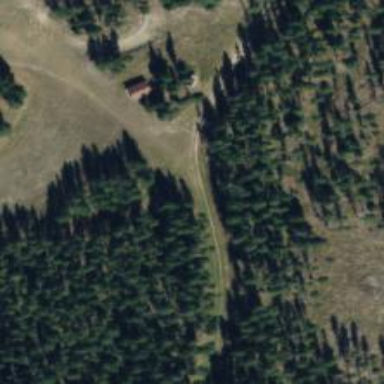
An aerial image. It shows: Intermediate level Nordic skiing trail groomed for classic and skating techniques.